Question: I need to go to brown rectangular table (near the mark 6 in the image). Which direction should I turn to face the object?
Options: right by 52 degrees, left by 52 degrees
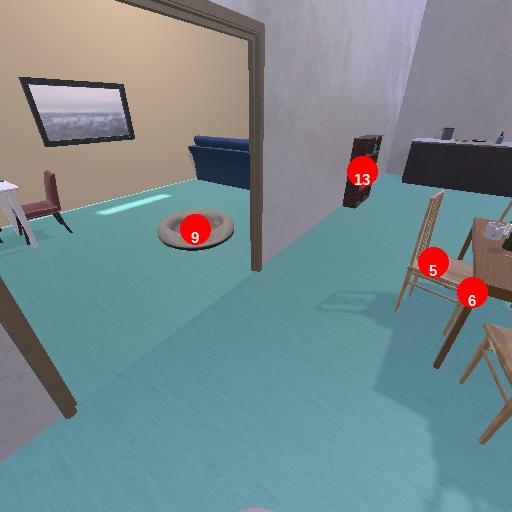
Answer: right by 52 degrees